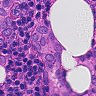
Metastatic tissue present: yes